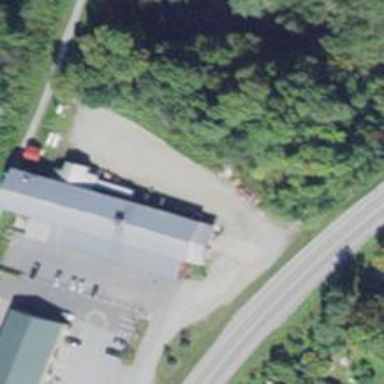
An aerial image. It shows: Commercial building.